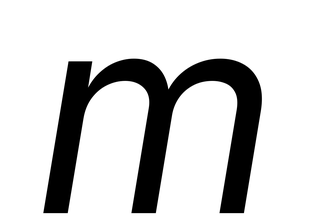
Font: Inter-Italic_Italic